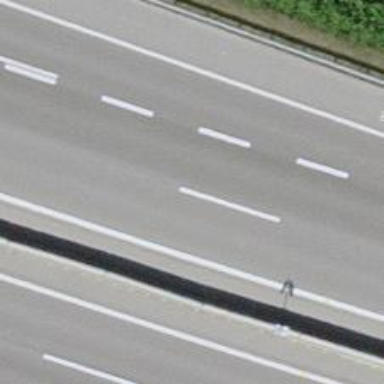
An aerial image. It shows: Asphalt motorway.